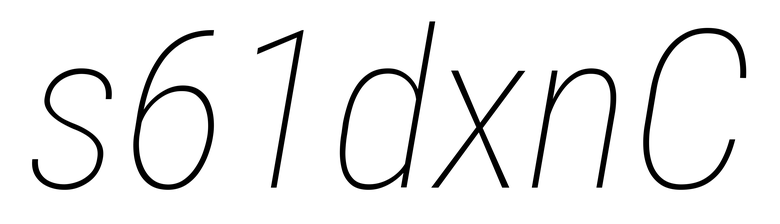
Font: Roboto-Italic_Condensed_Thin_Italic